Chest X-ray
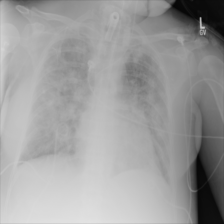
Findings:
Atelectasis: negative
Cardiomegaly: negative
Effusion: negative
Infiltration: negative
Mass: negative
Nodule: negative
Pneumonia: negative
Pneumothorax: negative
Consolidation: negative
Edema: negative
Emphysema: negative
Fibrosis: negative
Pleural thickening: negative
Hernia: negative